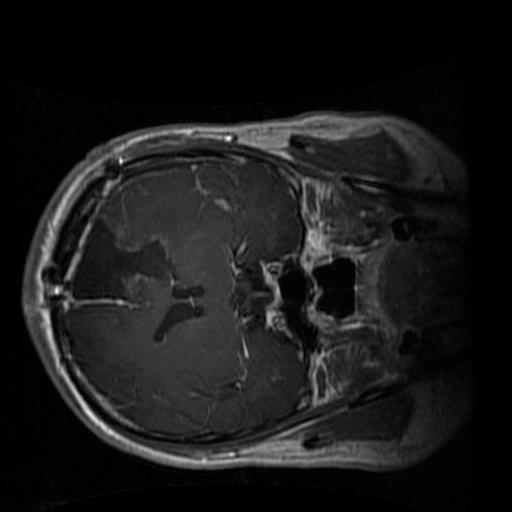
Label: brain_glioma